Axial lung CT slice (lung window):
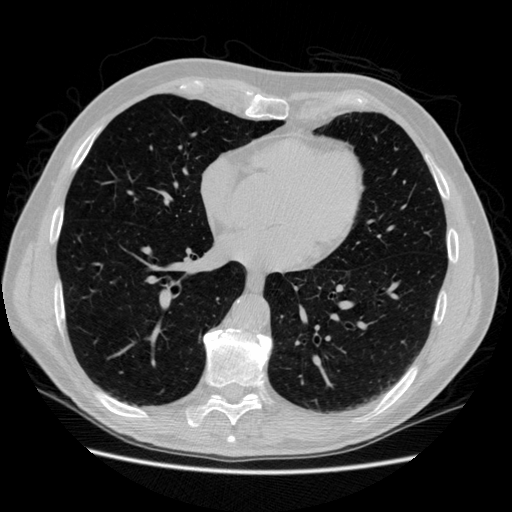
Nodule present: no